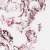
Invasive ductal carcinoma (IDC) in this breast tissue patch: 0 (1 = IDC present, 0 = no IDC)